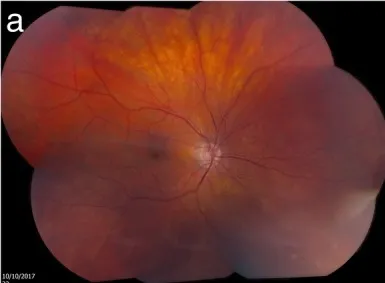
Follow-up of eighth case fundus photos. The top images were taken using Topcon DX fundus camera on October 10, 2017, before the patient took Ocufolin. (a, b). Close inspection of fundus photos showed two MAs in the periphery of the superonasal quadrant OS.
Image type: ophthalmic_imaging (fundus_photograph)